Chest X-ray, AP view. Patient: 43 years old, sex M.
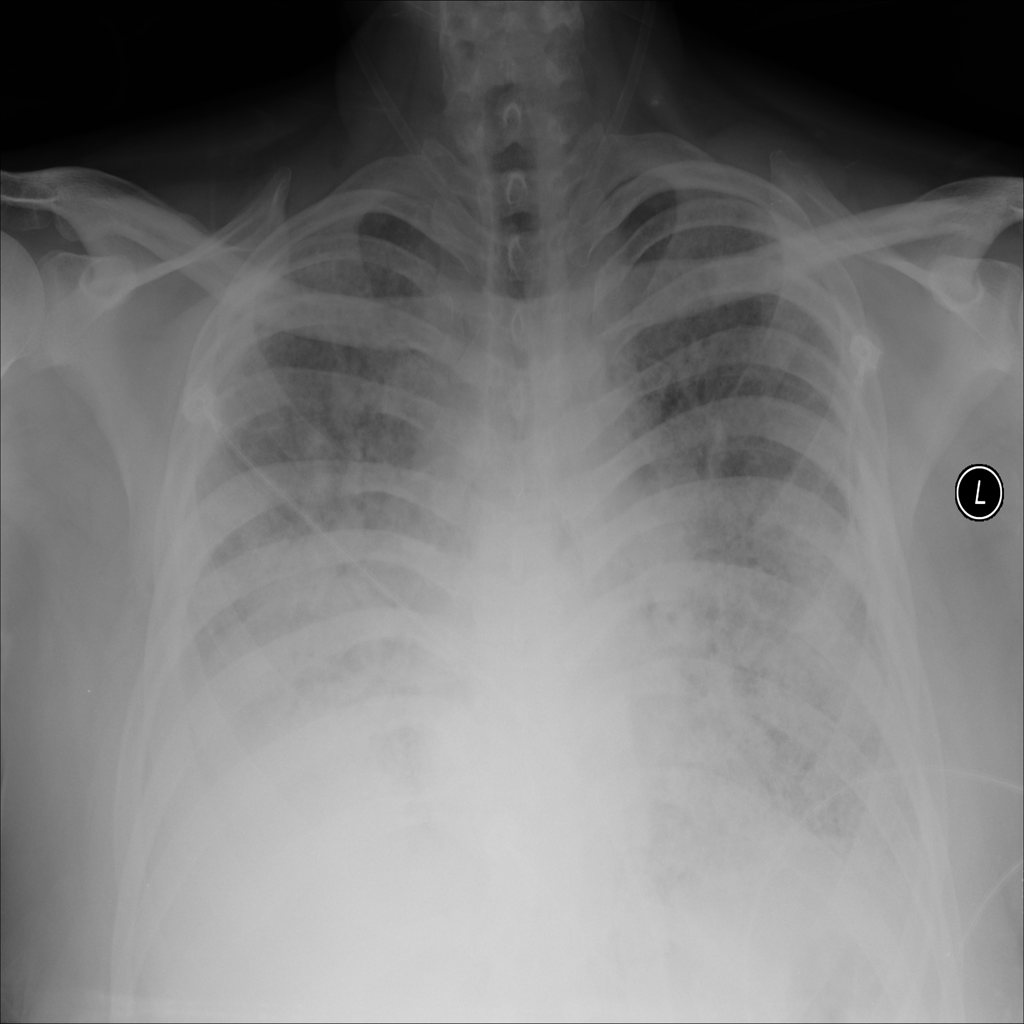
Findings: No Finding